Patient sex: M
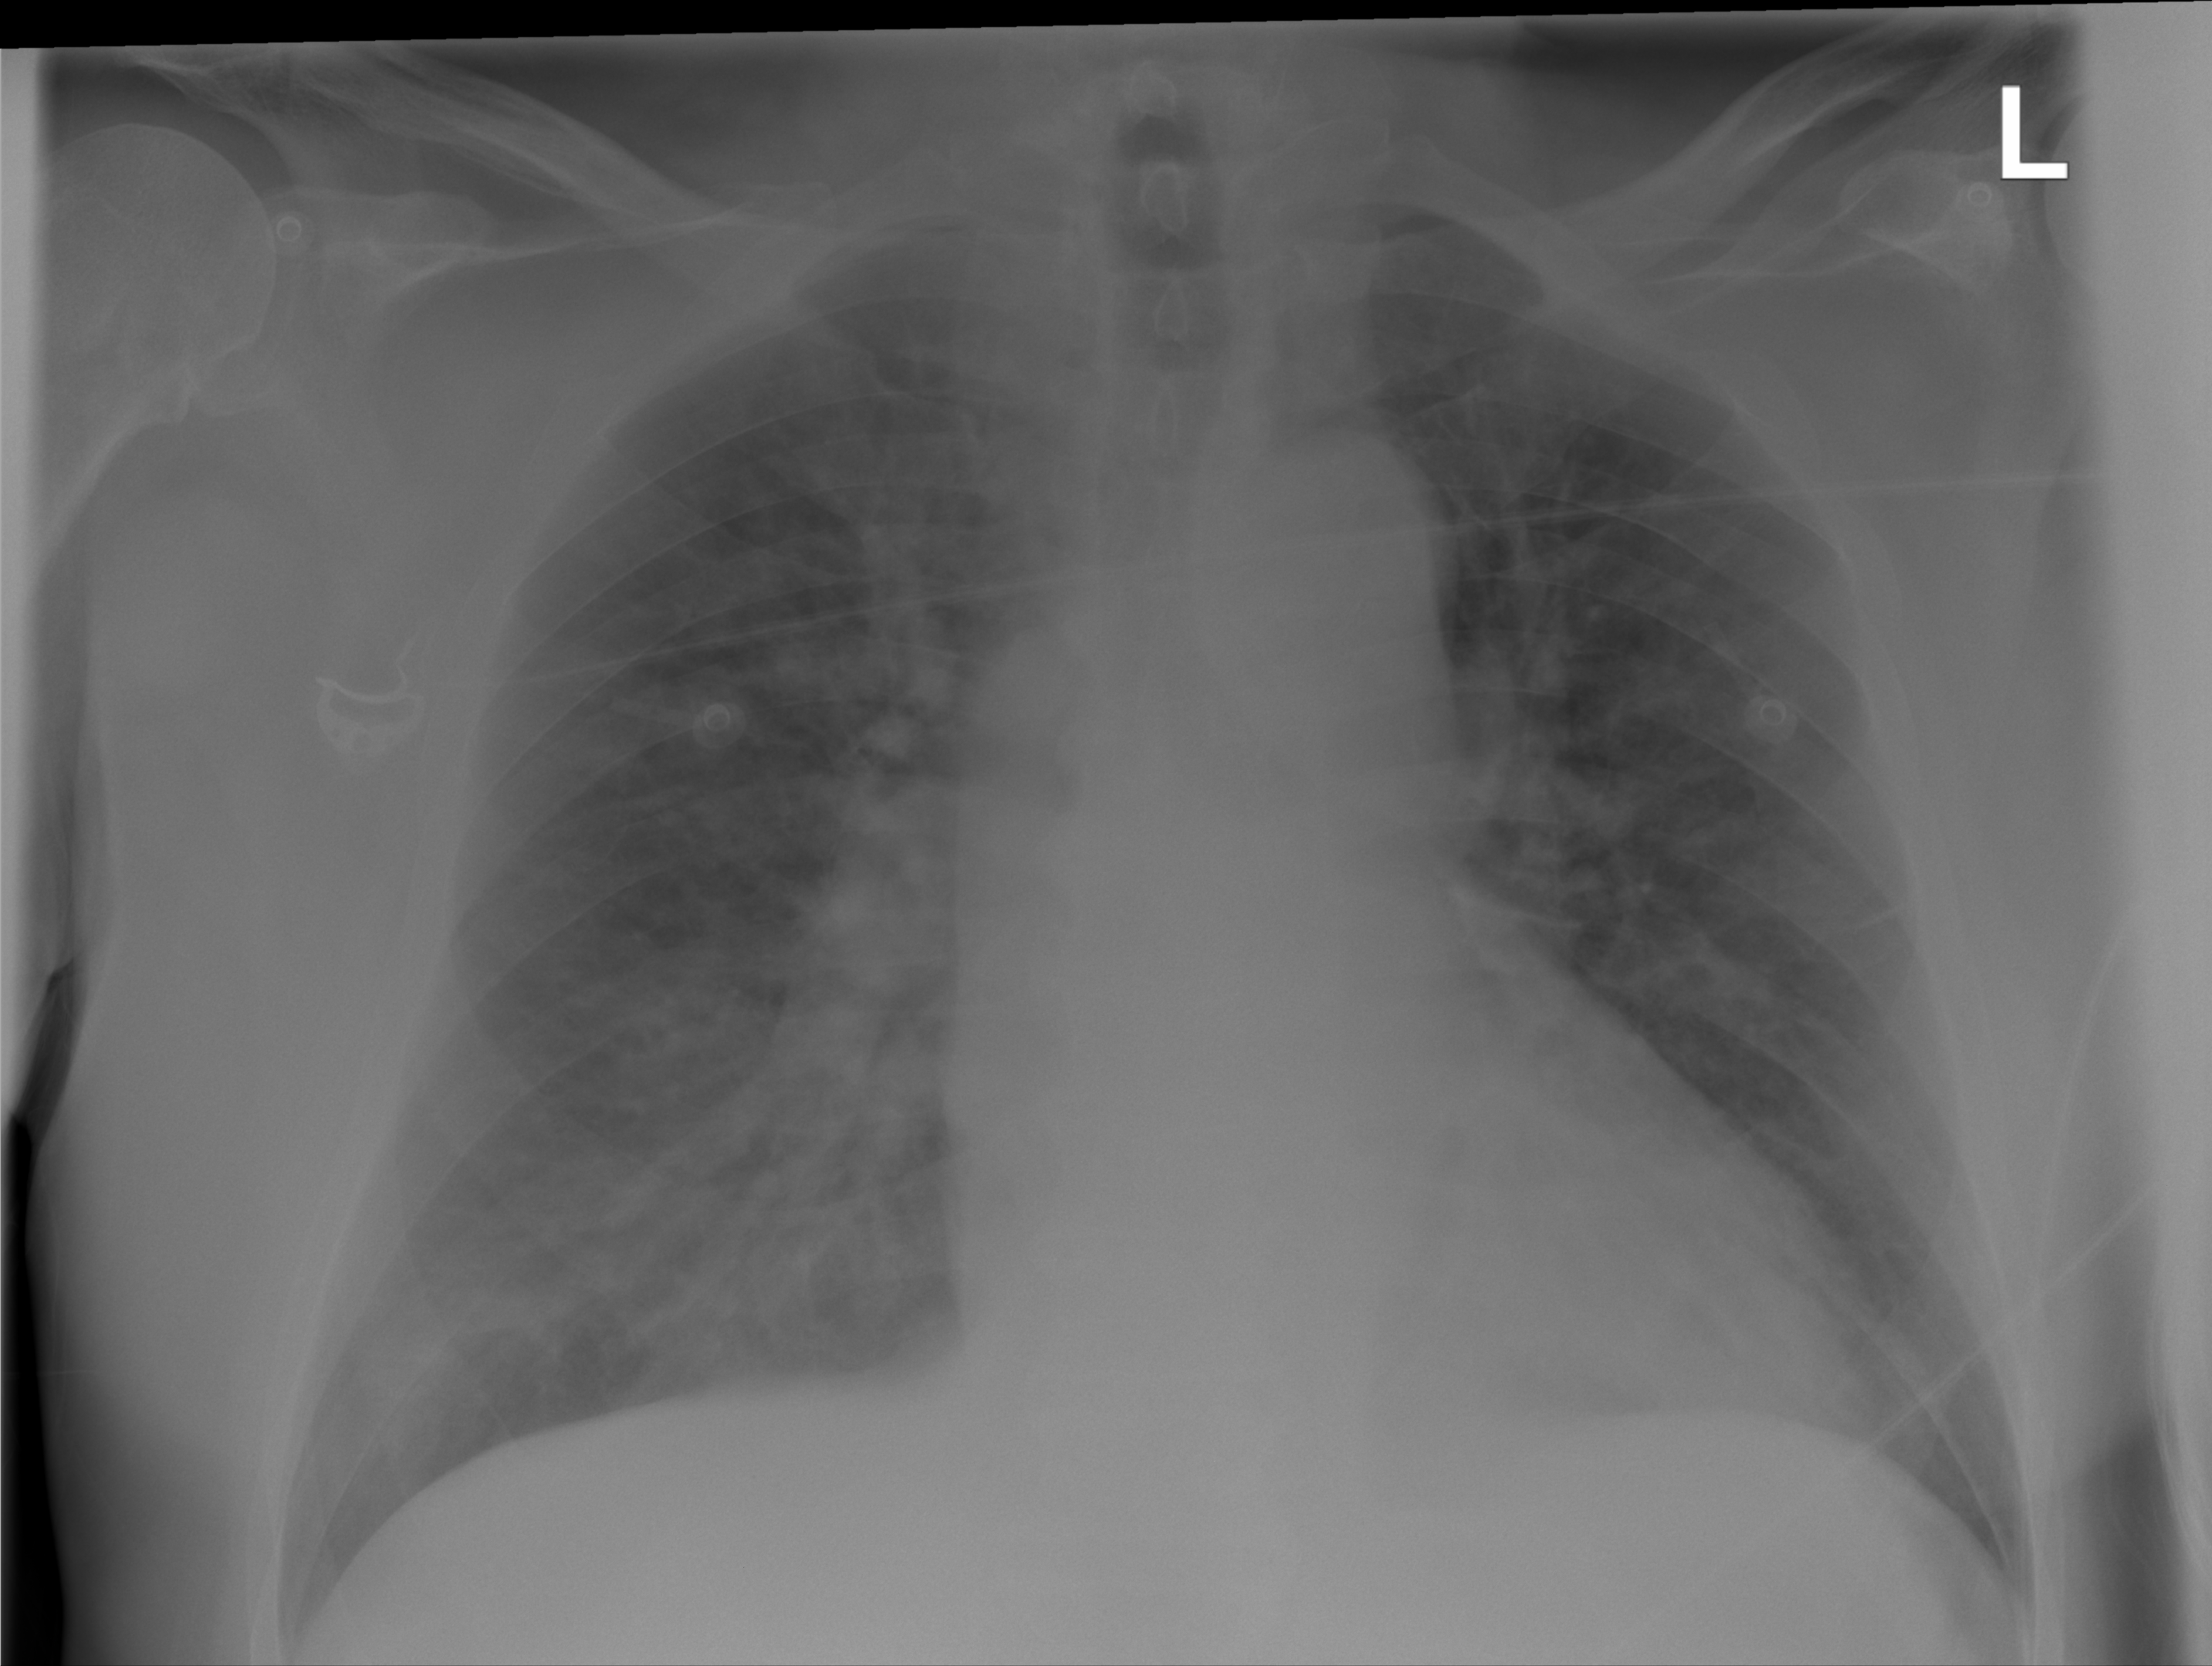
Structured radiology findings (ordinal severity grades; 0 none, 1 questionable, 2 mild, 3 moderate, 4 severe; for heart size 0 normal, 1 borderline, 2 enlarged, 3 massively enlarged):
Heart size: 2
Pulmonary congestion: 2
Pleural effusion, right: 0
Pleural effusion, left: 0
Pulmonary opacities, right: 2
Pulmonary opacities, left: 0
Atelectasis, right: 0
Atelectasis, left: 0